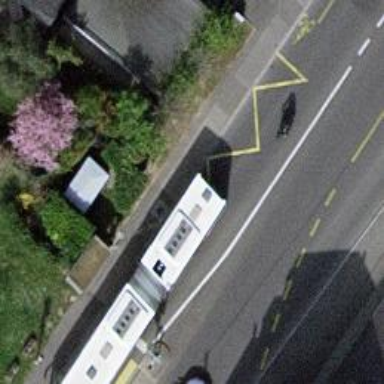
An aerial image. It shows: Sidewalk with asphalt surface leading to bus stop. The bus stop has shelter and serves as platform for public transport.